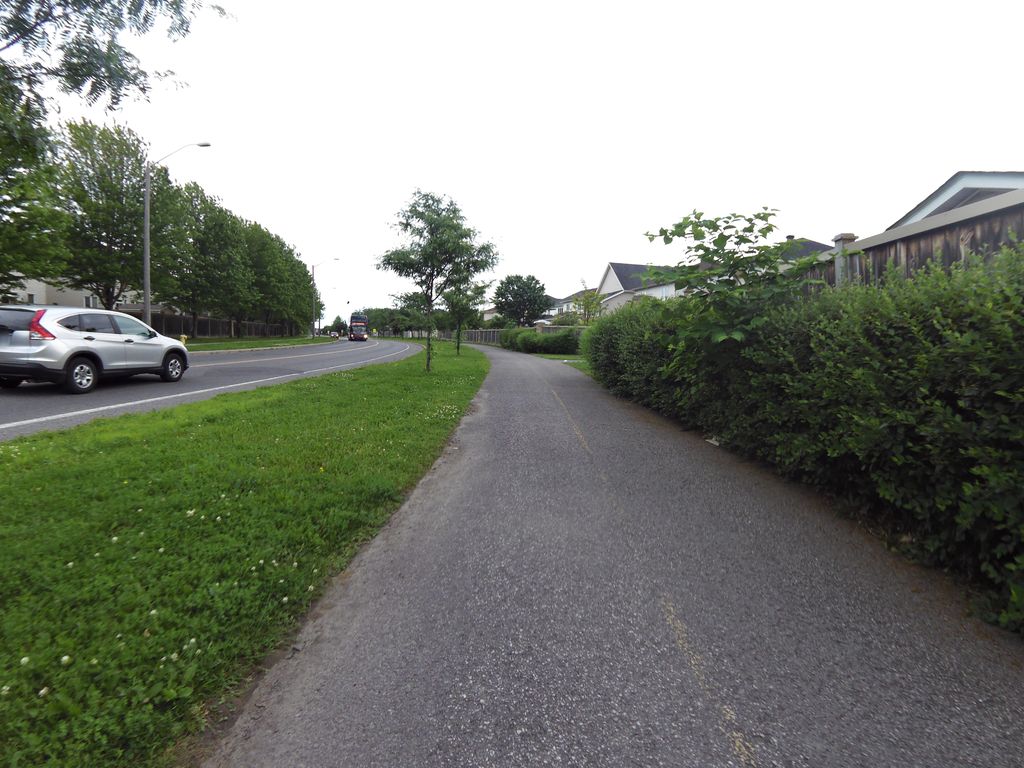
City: ottawa-gatineau